Question: I'm currently trying to learn the AppInventor2 tool, by coding a roll and pitch application similar to the one listed in app Inventor gallery (<URL>.
What I want to do, is enhancing the rolling from the OrientationSensor, by triggering a sound on certain values reached.
So far I know that the rolling is marked from -90 to 90 degrees. Although I have declared a lower value e.g. 30 to 35 degrees, I get the sound triggered only on the leftwards rolling of the device, but not on the other side. I want it to be triggered when rolling occur form e.g. -30 to 35 degrees respectively.
The following image shows the blocks I've used:

Need to mention that orientation of app is in landscape mode only, with home button on right side.
Could anyone be kind enough to give me a clue to the right blocks to use, or to the logic I should be followed to make this work?
Thank you all in advance for your answers.
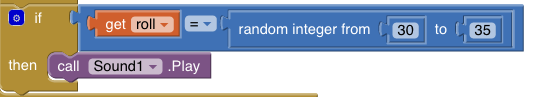
Answer: instead of the 'random integer' block just use an 'or' block to play sound if or

or if you only want to play the sound if roll is or